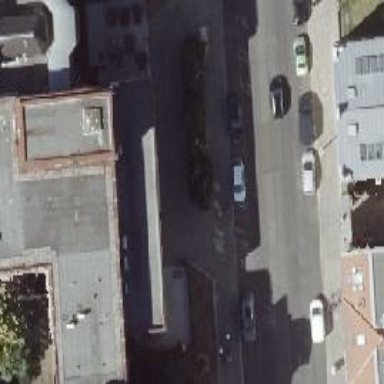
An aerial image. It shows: Cafe.